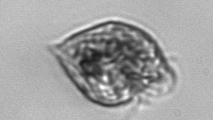
Label: Strombidium_morphotype1